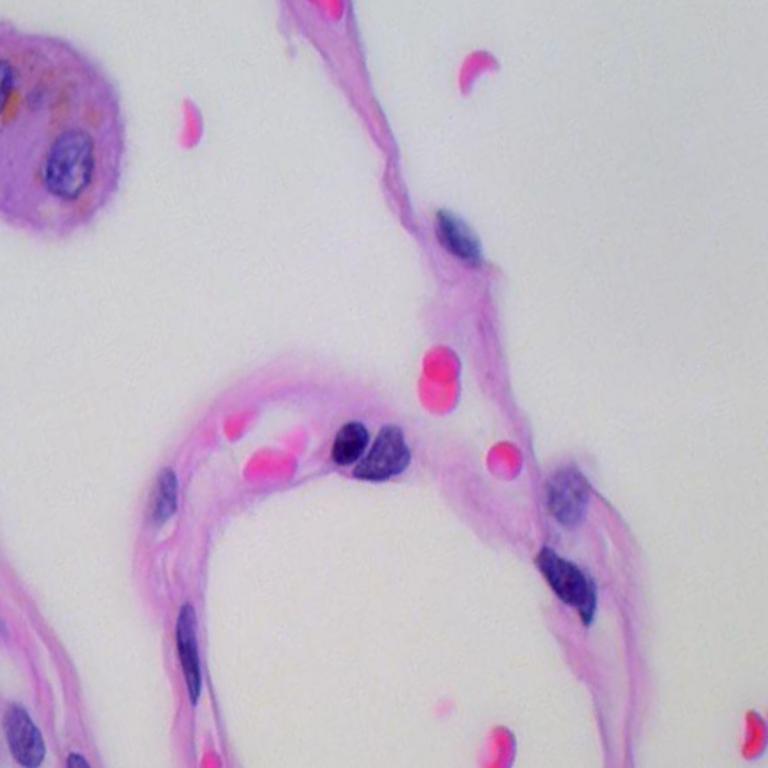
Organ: lung
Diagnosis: benign